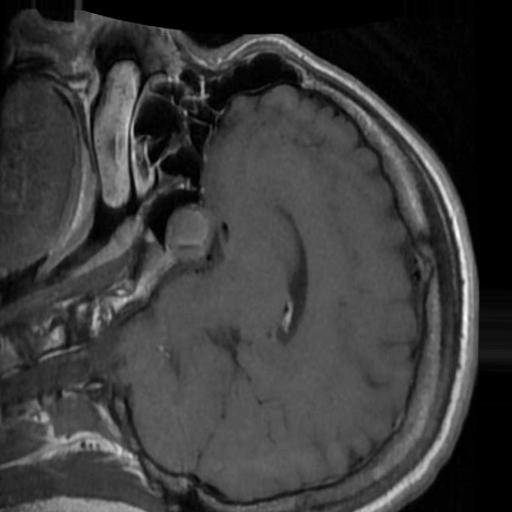
Label: brain_tumor